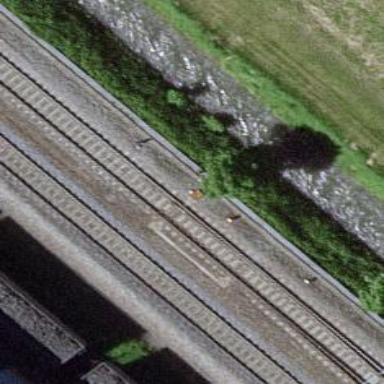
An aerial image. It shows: Railway switch.